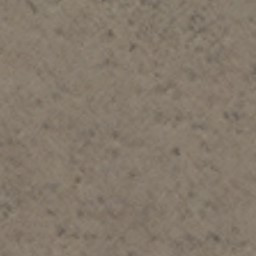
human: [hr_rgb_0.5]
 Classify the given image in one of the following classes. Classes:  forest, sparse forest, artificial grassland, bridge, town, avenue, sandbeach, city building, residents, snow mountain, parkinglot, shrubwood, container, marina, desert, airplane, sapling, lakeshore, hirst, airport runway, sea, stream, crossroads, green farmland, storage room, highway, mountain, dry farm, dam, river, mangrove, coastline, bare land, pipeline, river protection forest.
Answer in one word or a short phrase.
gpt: bare land